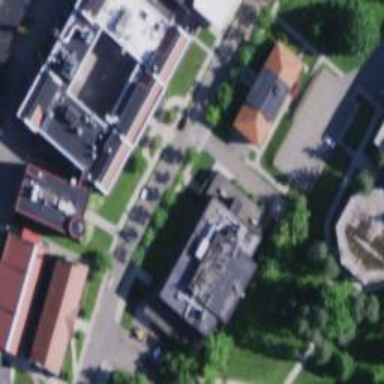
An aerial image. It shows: View of university building.